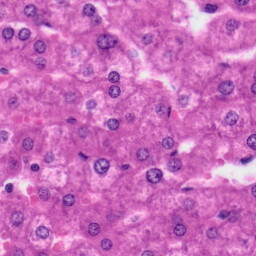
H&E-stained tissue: Liver